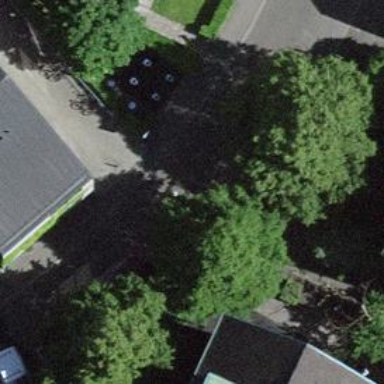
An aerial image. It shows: Paved footway.